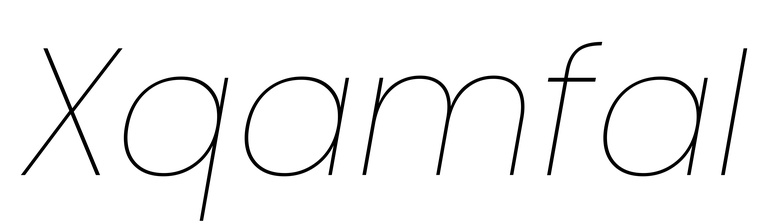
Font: Poppins-ThinItalic